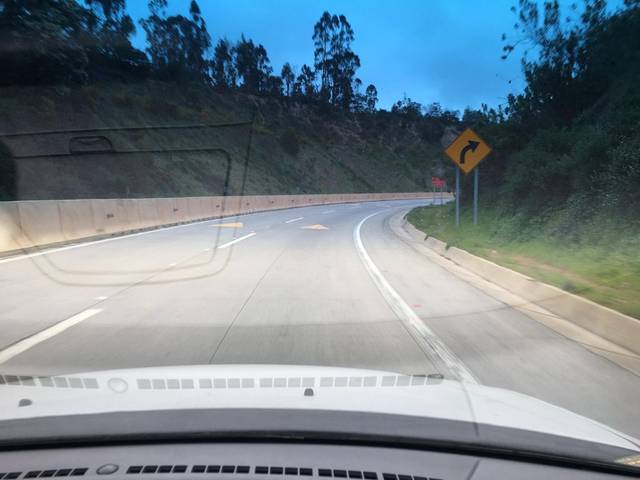
Region: Chile
Coordinates: -33.067, -71.641